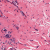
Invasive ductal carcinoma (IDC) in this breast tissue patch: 0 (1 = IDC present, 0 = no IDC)